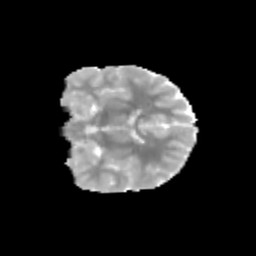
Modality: MD
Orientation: coronal
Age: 9
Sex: female
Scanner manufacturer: siemens
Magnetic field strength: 3 T
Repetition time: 3.8 s
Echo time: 0.07 s